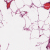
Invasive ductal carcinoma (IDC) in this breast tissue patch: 0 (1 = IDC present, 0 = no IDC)